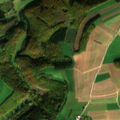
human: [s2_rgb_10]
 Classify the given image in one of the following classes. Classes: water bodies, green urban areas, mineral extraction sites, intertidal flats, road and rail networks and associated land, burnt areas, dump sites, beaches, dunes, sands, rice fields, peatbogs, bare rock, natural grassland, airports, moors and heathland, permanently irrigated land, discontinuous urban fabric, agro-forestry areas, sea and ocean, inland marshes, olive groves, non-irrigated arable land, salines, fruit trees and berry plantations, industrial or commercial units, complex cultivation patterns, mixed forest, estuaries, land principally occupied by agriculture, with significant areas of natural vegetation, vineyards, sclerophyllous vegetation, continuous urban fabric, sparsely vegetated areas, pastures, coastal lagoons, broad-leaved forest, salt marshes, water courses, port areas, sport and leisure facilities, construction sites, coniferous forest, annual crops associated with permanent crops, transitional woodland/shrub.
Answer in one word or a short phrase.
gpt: non-irrigated arable land, pastures, complex cultivation patterns, broad-leaved forest